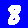
Digit: 8